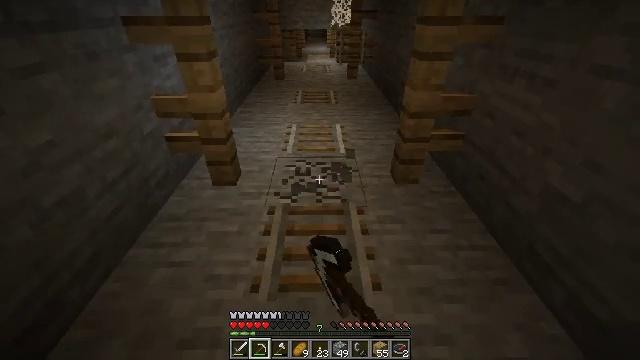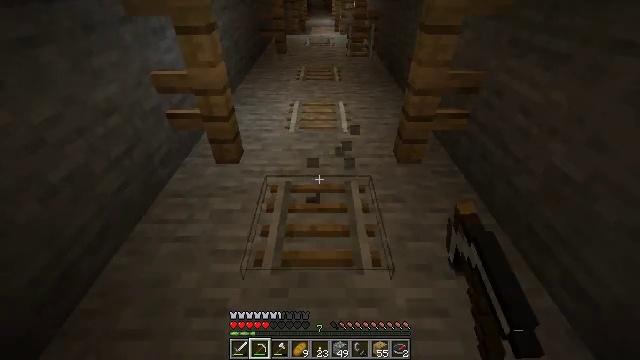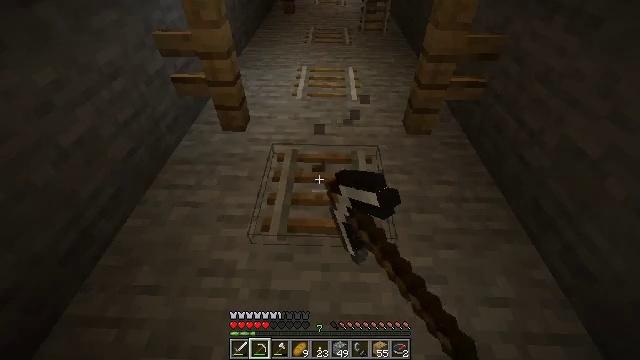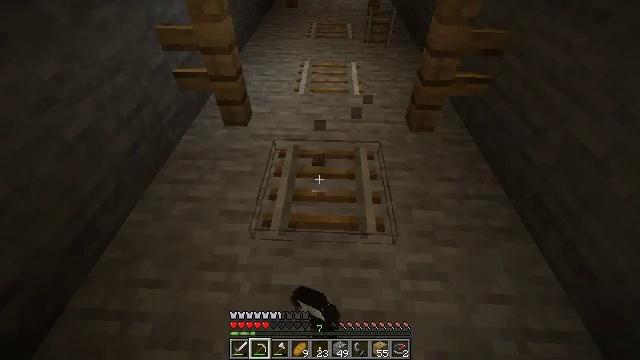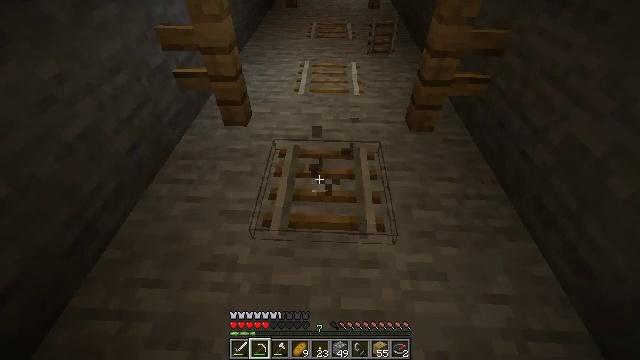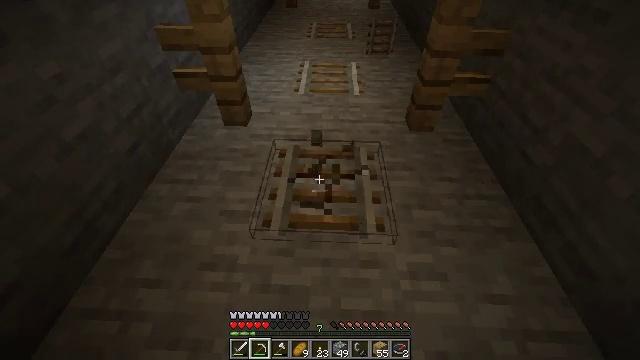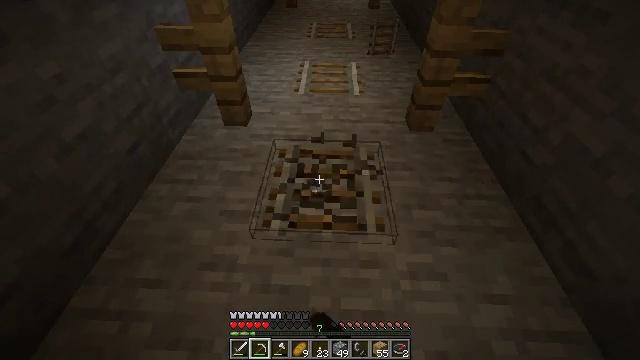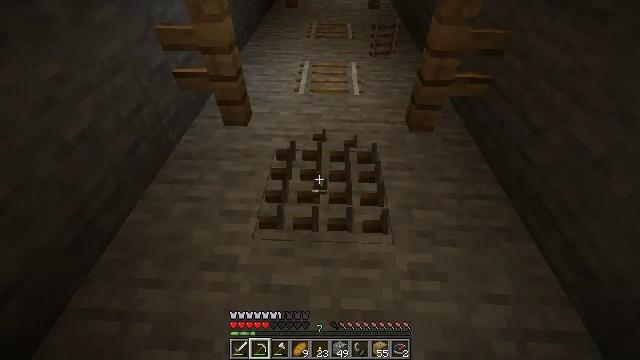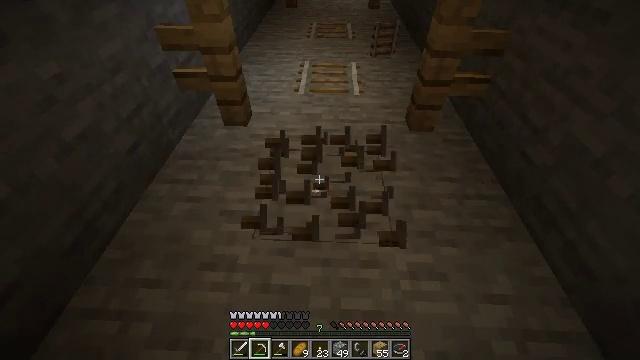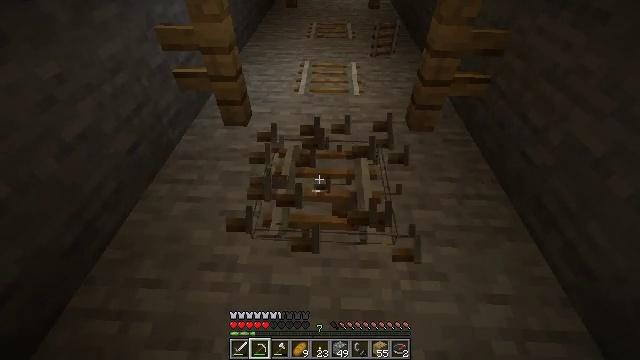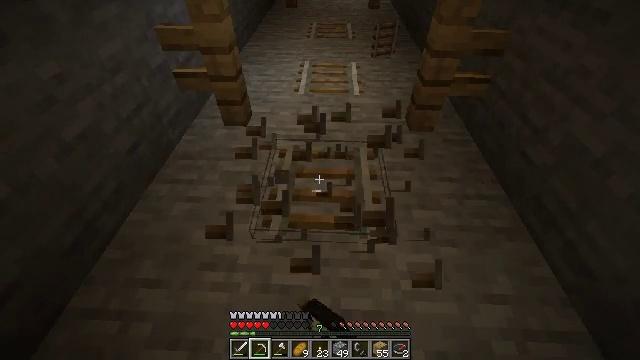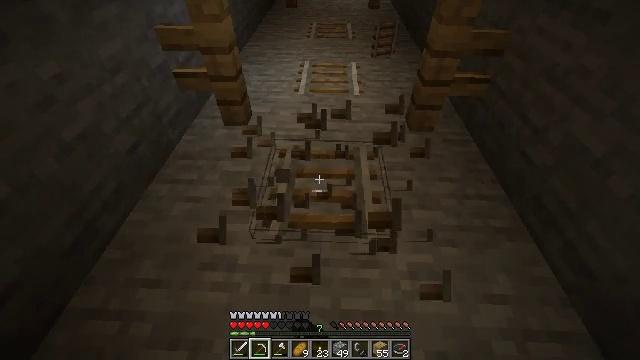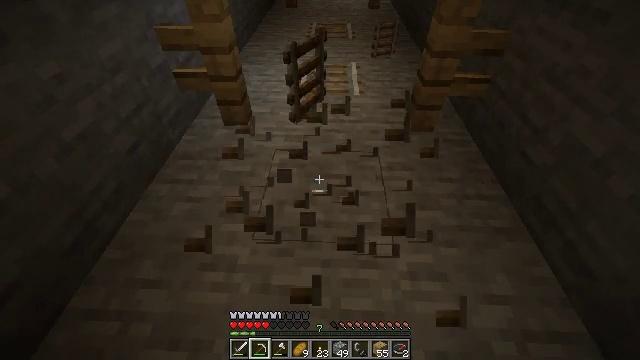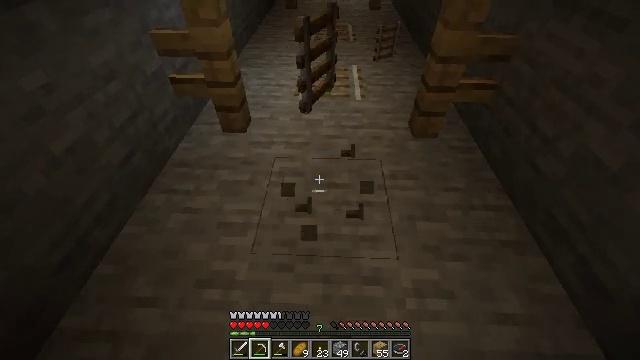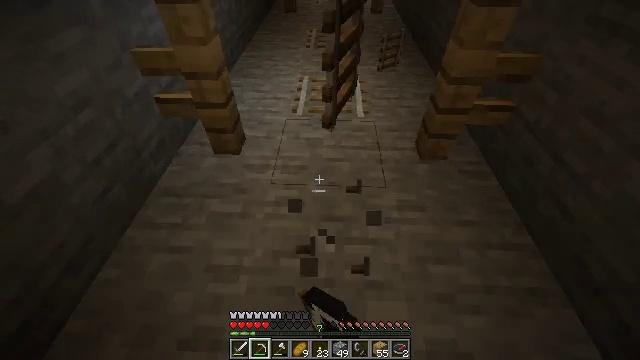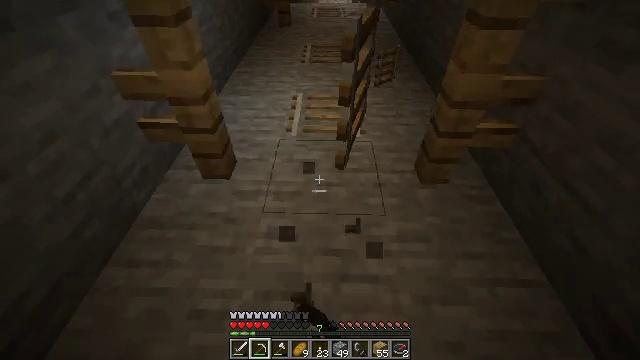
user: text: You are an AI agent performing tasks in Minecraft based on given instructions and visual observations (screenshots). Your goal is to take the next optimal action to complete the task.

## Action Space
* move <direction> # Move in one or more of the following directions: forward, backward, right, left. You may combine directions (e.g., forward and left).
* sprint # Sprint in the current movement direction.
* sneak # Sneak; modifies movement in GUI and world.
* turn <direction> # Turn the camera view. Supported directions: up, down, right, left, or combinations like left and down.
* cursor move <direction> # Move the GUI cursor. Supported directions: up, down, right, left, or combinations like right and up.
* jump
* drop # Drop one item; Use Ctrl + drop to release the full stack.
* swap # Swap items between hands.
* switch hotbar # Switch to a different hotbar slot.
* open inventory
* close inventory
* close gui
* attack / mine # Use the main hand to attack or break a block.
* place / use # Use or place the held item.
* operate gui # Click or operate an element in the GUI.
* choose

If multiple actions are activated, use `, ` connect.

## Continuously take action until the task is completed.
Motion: motion action
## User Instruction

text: Collect rails for building a railway.
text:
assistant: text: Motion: turn down, attack / mine
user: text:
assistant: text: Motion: turn left and down
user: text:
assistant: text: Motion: no_op
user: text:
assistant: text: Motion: attack / mine
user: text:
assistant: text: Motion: attack / mine
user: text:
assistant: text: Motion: attack / mine
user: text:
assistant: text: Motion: attack / mine
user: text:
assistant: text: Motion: attack / mine
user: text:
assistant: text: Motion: attack / mine
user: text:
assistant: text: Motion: attack / mine
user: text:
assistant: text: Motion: attack / mine
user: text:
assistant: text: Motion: move forward, attack / mine
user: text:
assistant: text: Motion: move forward, attack / mine
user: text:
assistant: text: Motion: move forward, attack / mine
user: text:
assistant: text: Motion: move forward, turn up, attack / mine
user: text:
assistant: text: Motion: move forward, turn right and up, attack / mine
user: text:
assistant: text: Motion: move forward, turn right and up, attack / mine
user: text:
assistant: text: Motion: move forward, attack / mine
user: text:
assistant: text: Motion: move forward, attack / mine
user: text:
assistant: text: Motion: attack / mine
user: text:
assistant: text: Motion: attack / mine
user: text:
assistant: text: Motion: attack / mine
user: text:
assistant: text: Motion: attack / mine
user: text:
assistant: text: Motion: attack / mine
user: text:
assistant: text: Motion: attack / mine
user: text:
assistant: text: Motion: attack / mine
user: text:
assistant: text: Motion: turn down, attack / mine
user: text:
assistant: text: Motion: attack / mine
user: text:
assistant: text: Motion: move forward, attack / mine
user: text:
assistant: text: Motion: move forward, turn up, attack / mine